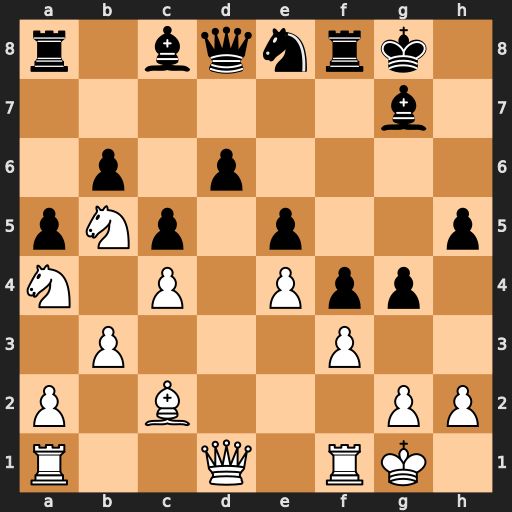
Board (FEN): r1bqnrk1/6b1/1p1p4/pNp1p2p/N1P1Ppp1/1P3P2/P1B3PP/R2Q1RK1
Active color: w
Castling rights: -
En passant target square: -
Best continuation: Qd5+ Be6 Qxe6+